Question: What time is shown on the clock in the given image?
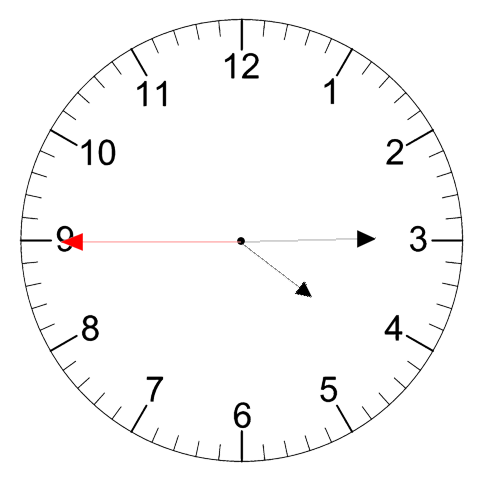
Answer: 04:14:45